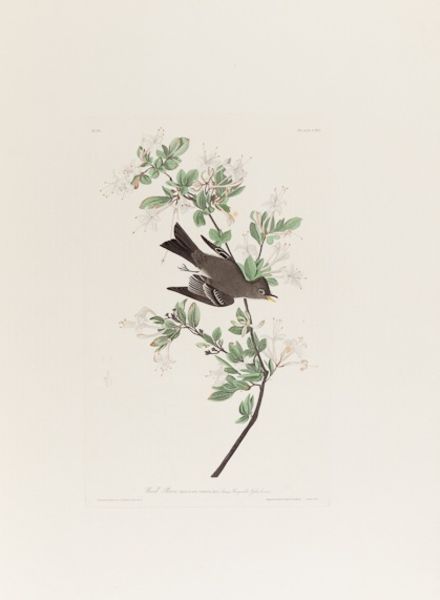
Titel: Wood Peewee
Künstler: Robert Havell
Standort: Amherst (Massachusetts, USA)
Institution: Mead Art Museum, Amherst College
Schlagwörter: blätter, vogel, grün, schwarz, weiss, feathers, oil, white, black, gray, green, painting, print, brown, plant, zweig, flower, tree, nature, drawing, paper, bird, tail, flight, fly, flying, wings, leaves, plan, study, crest, eye, leaf, stripes, beak, branch, foliage, bill, twig, plummage, insects, flühel, sprig, sparrow, barred, bird print, goldman, swallow, flycatcher, wing-bars, clying